Электрическая цепь, схема которой представлена на рисунке yb;t, содержит три одинаковых резистора сопротивлением $R_{1} = R_{2} = R_{3} = R$ и три одинаковых диода $D_{1}$, $D_{2}$, $D_{3}$.  Зависимость силы тока, протекающего через диод, от напряжения на нём представлена на рисунке ниже.
Определите силу тока через амперметр $I_{A}$ в зависимости от напряжения $U_{A}$ между точками $A$ и $B$. Амперметр идеальный.
Постройте график зависимости $I_{A}$ от $U_{AB}$, указав значение силы тока и напряжение в характерных точках (например, максимум, минимум, излом).
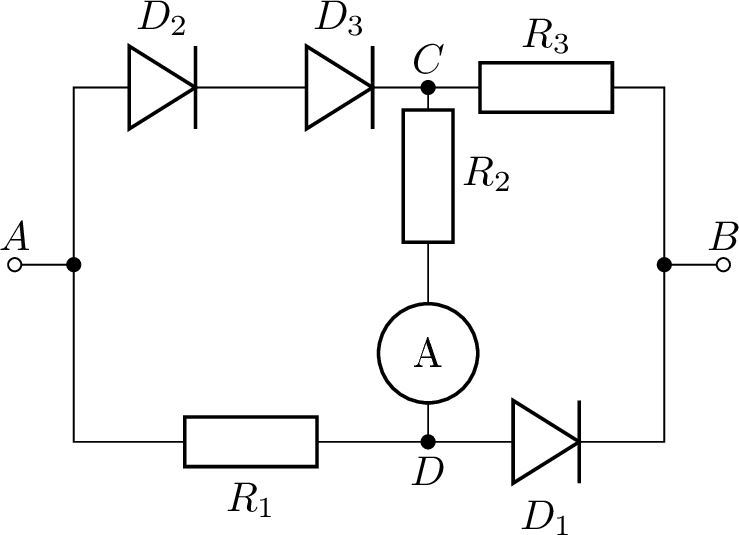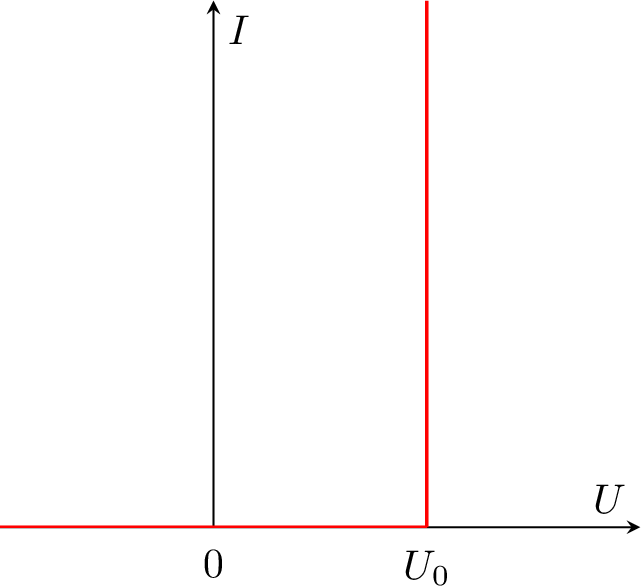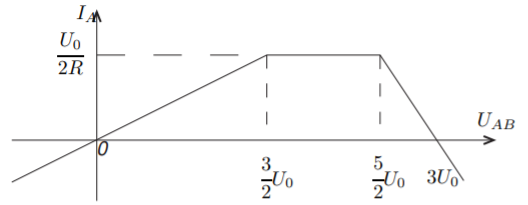
Определите силу тока через амперметр $I_{A}$ в зависимости от напряжения $U_{A}$ между точками $A$ и $B$. Амперметр идеальный.
Решение: Рассмотрим случай, когда «+» источника подключается к точке $A$. Напряжение $U_{AB}$ в этом случае будем считать положительным. Если напряжение на диоде меньше величины $U_{0}$, ток через него не идёт (диод закрыт). При малых значениях $U_{AB}$ все три диода закрыты, а ток, протекающий через резисторы, равен $$ I_{A} = \frac{U_{AB}}{3R} \tag1 $$ и течёт от $D$ к $C$. При построении графика $I_{A}(U_{AB})$ это направление тока будем считать положительным. Зависимость $(1)$ имеет место, пока напряжение на диоде $D_{1}$ не достигнет $U_{0}$, т.е. при $$ U_{DB}=I_{A} \cdot 2R < U_{0}, $$ или $U_{AB} < \frac{3}{2}U_{0}$. Итак, $I_{A}=\frac{U_{AB}}{3R}$ при $U_{AB} < \frac{3}{2}U_{0}$. При $U_{AB}=3U_{0}/2$диод $D_{1}$ открывается, и, как следует из вольт-амперной характеристики диода, напряжение на участке $DB$ будет равно $U_{0}$ при любых значениях напряжения $U_{AB} > 3U_{0}/2$. Поэтому, пока не откроются диоды $D_{2}$ и $D_{3}$, ток через амперметр положителен и равен $$ I=\frac{U_{0}}{2R}. $$ Диоды $D_{2}$ и $D_{3}$ открываются, когда напряжение на участке $AC$ станет равным $2U_{0}$. А поскольку напряжение на участке $CB$ при открытом диоде $D_{1}$ равно $U_{0}/2$, то открывание диодов $D_{2}$ и $D_{3}$ произойдёт при напряжении $U_{AB}=2U_{0}+U_{0}/2=5U_{0}/2$. При этом разность потенциалов на участке $AC$ равна $2U_{0}$, а на участке $DB$ $U_{0}$. Следовательно, напряжение $U_{DC}$ при открытых диодах равно $$ U_{DC}=\varphi_{D}-\varphi_{C}=\varphi_{B}+U_{0}-(\varphi_{A}-2U_{0})=\varphi_{B}-\varphi_{A}+3U_{0}=3U_{0}-U_{AB}, $$ где $\varphi_{A}$, $\varphi_{B}$, $\varphi_{C}$ и $\varphi_{D}$ — потенциалы точек $A$, $B$, $C$ и $D$ соответственно. Поэтому ток через амперметр при открытых диодах равен $$ I_{A}=\frac{3U_{0}}{R}-\frac{U_{AB}}{R}. \tag2 $$
Ответ: $$ \begin{eqnarray} & I_{A} &=\frac{U_{AB}}{3 R} & & \text{ при } U_{AB} < \frac{3}{2} U_{0}, \\ & I_{A} &=\frac{U_{0}}{2 R} & & \text{ при } \frac{3}{2} U_{0} < U_{AB} < \frac{5}{2} U_{0}, \\ & I_{A} &=\frac{3 U_{0}-U_{AB}}{R} & & \text{ при } U_{AB} > \frac{5}{2} U_{0}. \end{eqnarray} $$

Постройте график зависимости $I_{A}$ от $U_{AB}$, указав значение силы тока и напряжение в характерных точках (например, максимум, минимум, излом).
Решение: Ток $(2)$ при напряжении $U_{AB}=5U_{0}/2$ совпадает с током до открывания диодов $D_{2}$ и $D_{3}$. Это значит, что зависимость тока через амперметр от $U_{AB}$ при $U_{AB} > 5U_{0}/2$ — линейная убывающая функция, не имеющая разрыва в точке $U_{AB}=5U_{0}/2$, с угловым коэффициентом наклона по модулю втрое большим, чем на участке $U < 3U_{0}/2$. В случае, когда «+» источника подключен к $B$ т.е. $U_{AB} < 0$, все диоды закрыты, и ток течет через три последовательно соединенных резистора. Его величина $I_{A}=\frac{U_{AB}}{3R}$, при этом $I_{A} < 0$. График зависимости $I_{A}$ от $U_{AB}$ приведен на рисунке ниже:
Темы:
T, Постоянный ток, Электричество, Нелинейный элемент, Диод, Всероссийские, Электрические цепи